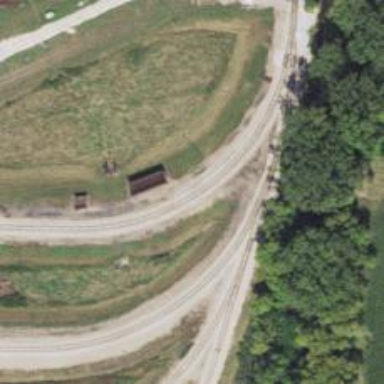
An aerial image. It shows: Preserved railway yard with rails.